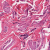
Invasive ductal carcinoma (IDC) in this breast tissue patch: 0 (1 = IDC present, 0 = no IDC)